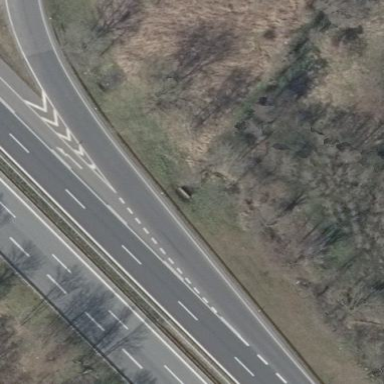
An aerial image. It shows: Motorway area.